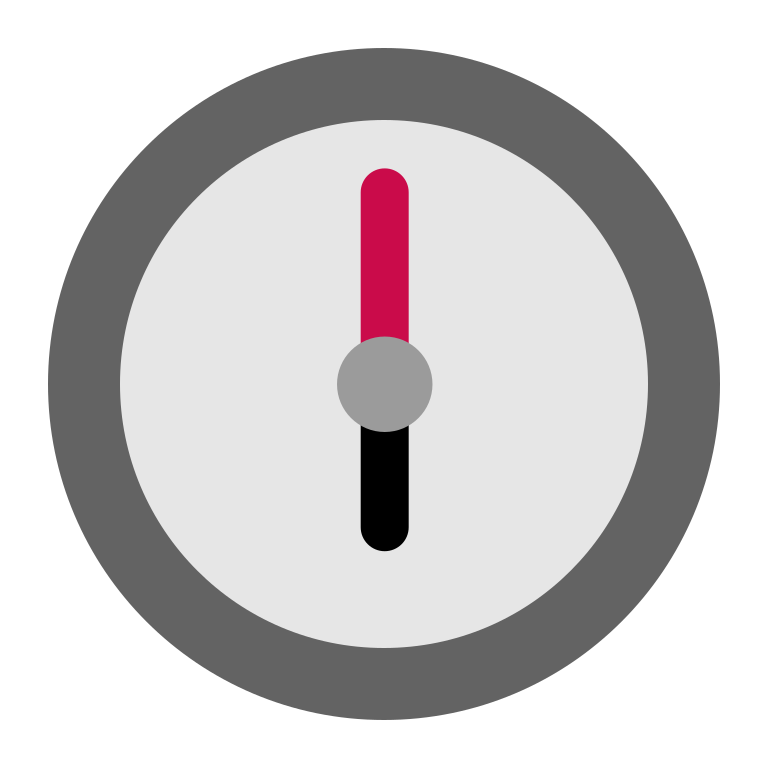
six oclock flat